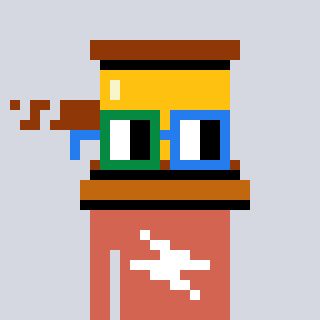
a pixel art character with square green and blue glasses, a gavel-shaped head and a peachy-colored body on a cool background